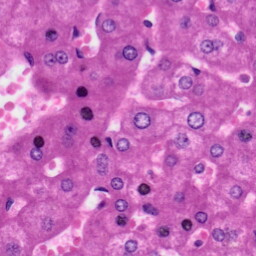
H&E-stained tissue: Liver